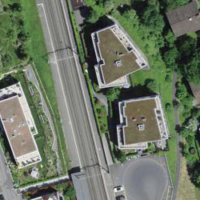
EUNIS habitat code: 54
Species observed at this site:
Plantago lanceolata
Rubus caesius
Corylus avellana
Juncus bufonius
Filipendula ulmaria
Dactylis glomerata
Bromus erectus